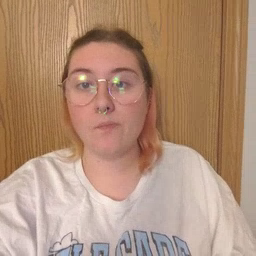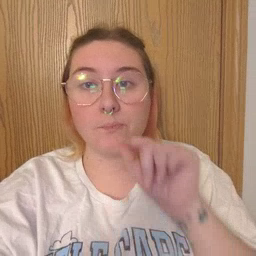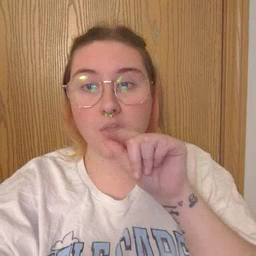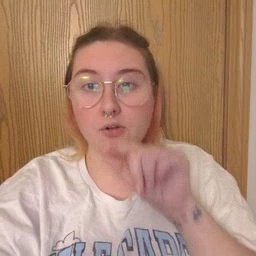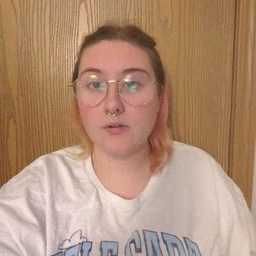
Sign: bird